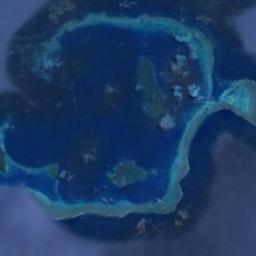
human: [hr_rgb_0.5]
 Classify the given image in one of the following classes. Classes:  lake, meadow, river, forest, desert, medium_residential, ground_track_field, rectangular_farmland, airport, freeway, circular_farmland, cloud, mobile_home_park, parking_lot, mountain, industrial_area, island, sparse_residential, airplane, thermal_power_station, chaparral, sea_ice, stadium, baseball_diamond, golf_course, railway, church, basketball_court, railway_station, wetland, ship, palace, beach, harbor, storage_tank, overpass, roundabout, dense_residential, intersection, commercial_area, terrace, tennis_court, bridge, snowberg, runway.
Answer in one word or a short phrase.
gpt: island